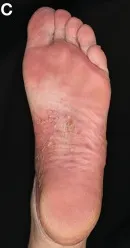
Palms and soles of patient 1 with numerous pustules on scaled red skin at baseline.
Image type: radiology (ct)